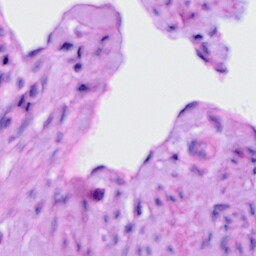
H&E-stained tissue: Cervix